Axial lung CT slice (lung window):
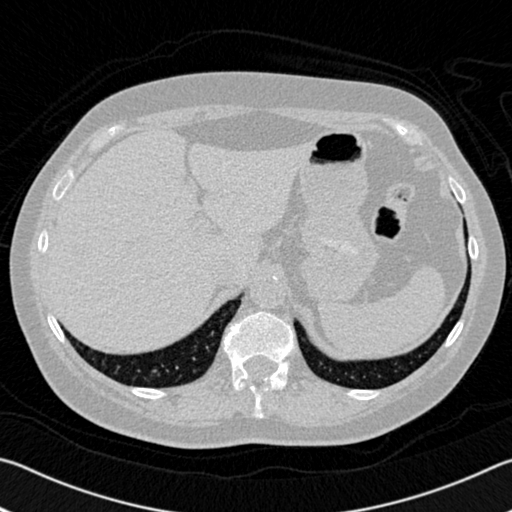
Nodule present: no